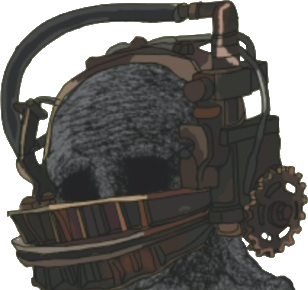
Label: 5_Withered_Wojak